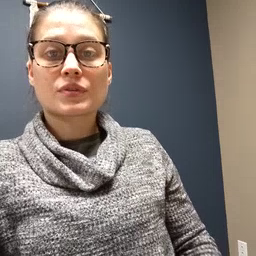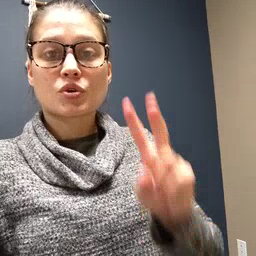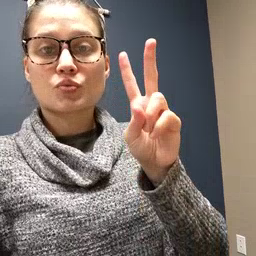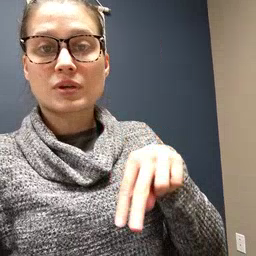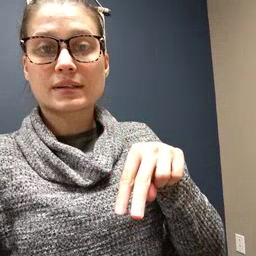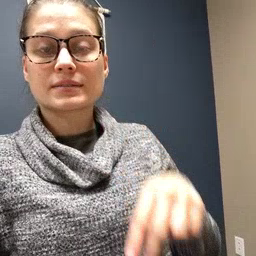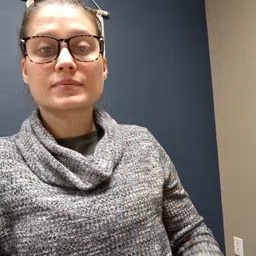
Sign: read